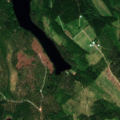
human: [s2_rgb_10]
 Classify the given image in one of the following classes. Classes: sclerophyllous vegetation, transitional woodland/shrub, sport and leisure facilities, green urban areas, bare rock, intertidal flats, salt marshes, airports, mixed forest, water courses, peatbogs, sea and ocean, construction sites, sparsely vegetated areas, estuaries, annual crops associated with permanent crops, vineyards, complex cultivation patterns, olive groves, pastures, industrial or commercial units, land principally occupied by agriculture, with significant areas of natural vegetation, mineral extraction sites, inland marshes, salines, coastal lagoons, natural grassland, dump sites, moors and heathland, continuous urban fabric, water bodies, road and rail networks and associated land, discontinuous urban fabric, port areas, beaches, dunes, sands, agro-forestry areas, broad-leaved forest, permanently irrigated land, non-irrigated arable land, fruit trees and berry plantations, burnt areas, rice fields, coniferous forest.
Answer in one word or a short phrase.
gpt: mixed forest, transitional woodland/shrub, water bodies